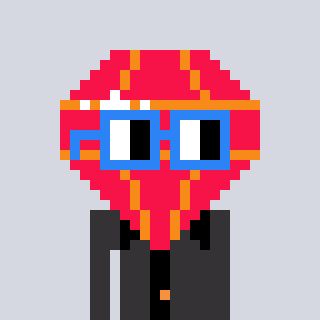
a pixel art character with square blue glasses, a red diamond-shaped head and a grayscale-colored body on a cool background